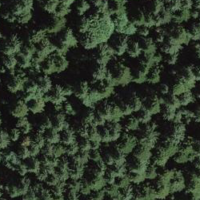
EUNIS habitat code: 43
Species observed at this site:
Petasites albus